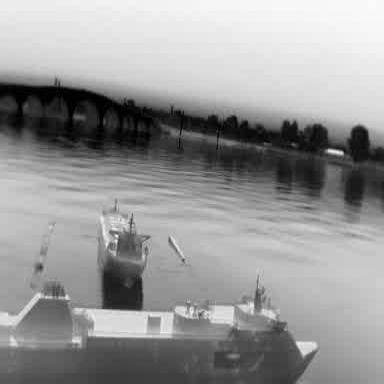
There are two objects shown in the infrared image, including a liner, and a container_ship.